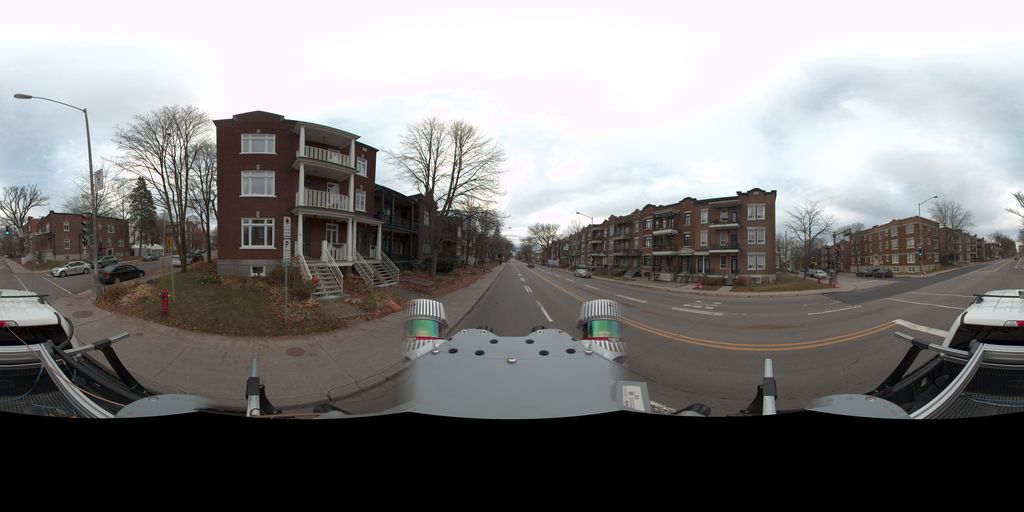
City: quebec_city